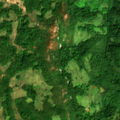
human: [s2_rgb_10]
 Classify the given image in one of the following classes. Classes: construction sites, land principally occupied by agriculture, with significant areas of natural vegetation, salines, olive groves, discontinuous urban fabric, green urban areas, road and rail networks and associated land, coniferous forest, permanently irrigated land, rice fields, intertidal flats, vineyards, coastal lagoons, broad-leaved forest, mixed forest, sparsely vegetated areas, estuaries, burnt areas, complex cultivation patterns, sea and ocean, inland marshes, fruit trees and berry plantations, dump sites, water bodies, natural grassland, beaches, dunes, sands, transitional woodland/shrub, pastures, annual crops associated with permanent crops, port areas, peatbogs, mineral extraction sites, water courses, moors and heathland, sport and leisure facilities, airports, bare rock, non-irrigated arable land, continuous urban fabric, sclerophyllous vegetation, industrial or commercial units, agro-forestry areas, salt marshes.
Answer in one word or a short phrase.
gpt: pastures, land principally occupied by agriculture, with significant areas of natural vegetation, broad-leaved forest, natural grassland, transitional woodland/shrub